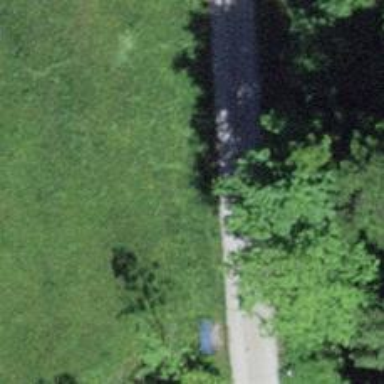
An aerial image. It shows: Bench for seating.